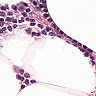
Metastatic tissue present: no